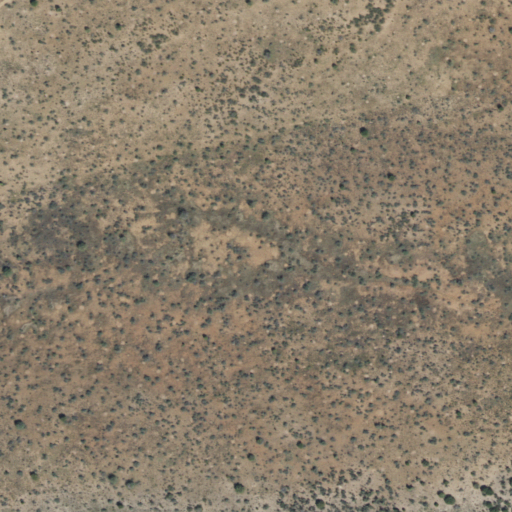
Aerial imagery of mountain in Arizona named Wikiup Mesa containing shrub, grassland, and open development